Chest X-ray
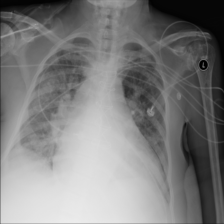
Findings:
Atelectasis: negative
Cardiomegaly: positive
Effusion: positive
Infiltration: negative
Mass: negative
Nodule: negative
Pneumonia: negative
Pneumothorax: negative
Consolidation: negative
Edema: positive
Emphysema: negative
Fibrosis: negative
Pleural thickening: negative
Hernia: negative